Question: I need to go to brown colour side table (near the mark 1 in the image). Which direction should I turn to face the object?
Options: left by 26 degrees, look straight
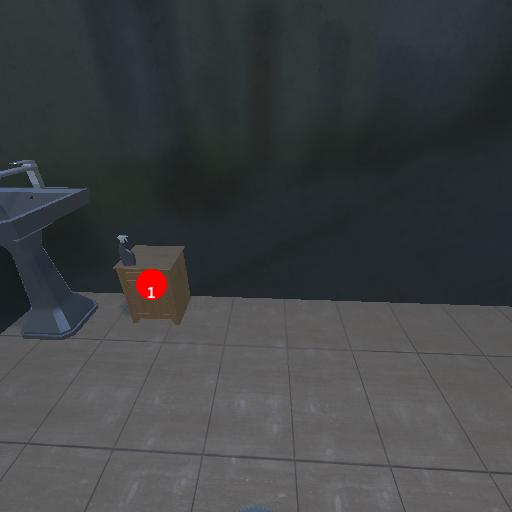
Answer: left by 26 degrees